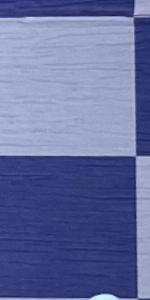
Label: Empty